Question: What's the meaning of the title "Locality Level" and the 5 status Data
local --> process local --> node local --> rack local --> Any?

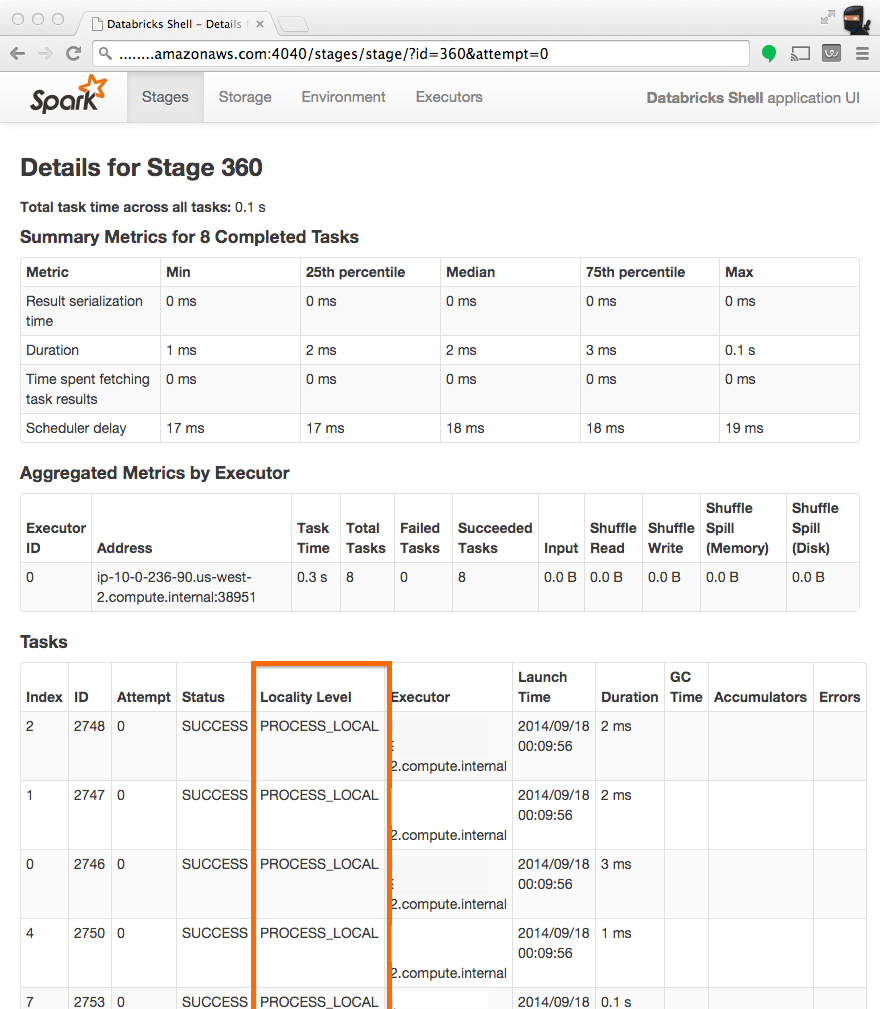
Answer: The locality level as far as I know indicates which type of access to data has been performed. When a node finishes all its work and its CPU become idle, Spark may decide to start other pending task that require obtaining data from other places. So ideally, all your tasks should be process local as it is associated with lower data access latency.
You can configure the wait time before moving to other locality levels using:
'''
spark.locality.wait
'''
More information about the parameters can be found in the <URL>
With respect to the different levels 'PROCESS_LOCAL', 'NODE_LOCAL', 'RACK_LOCAL', or 'ANY' I think the methods 'findTask' and 'findSpeculativeTask' in 'org.apache.spark.scheduler.TaskSetManager' illustrate how Spark chooses tasks based on their locality level.
It first will check for 'PROCESS_LOCAL' tasks which are going to be launched in the same executor process. If not, it will check for 'NODE_LOCAL' tasks that may be in other executors in the same node or it need to be retrieved from systems like HDFS, cached, etc. 'RACK_LOCAL' means that data is in another node and therefore it need to be transferred prior execution. And finally, 'ANY' is just to take any pending task that may run in the current node.
'''
/**
* Dequeue a pending task for a given node and return its index and locality level.
* Only search for tasks matching the given locality constraint.
*/
private def findTask(execId: String, host: String, locality: TaskLocality.Value)
: Option[(Int, TaskLocality.Value)] =
{
for (index <- findTaskFromList(execId, getPendingTasksForExecutor(execId))) {
return Some((index, TaskLocality.PROCESS_LOCAL))
}
if (TaskLocality.isAllowed(locality, TaskLocality.NODE_LOCAL)) {
for (index <- findTaskFromList(execId, getPendingTasksForHost(host))) {
return Some((index, TaskLocality.NODE_LOCAL))
}
}
if (TaskLocality.isAllowed(locality, TaskLocality.RACK_LOCAL)) {
for {
rack <- sched.getRackForHost(host)
index <- findTaskFromList(execId, getPendingTasksForRack(rack))
} {
return Some((index, TaskLocality.RACK_LOCAL))
}
}
// Look for no-pref tasks after rack-local tasks since they can run anywhere.
for (index <- findTaskFromList(execId, pendingTasksWithNoPrefs)) {
return Some((index, TaskLocality.PROCESS_LOCAL))
}
if (TaskLocality.isAllowed(locality, TaskLocality.ANY)) {
for (index <- findTaskFromList(execId, allPendingTasks)) {
return Some((index, TaskLocality.ANY))
}
}
// Finally, if all else has failed, find a speculative task
findSpeculativeTask(execId, host, locality)
}
'''